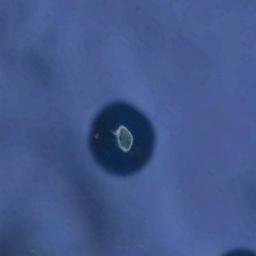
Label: island